Interaction volume radius: 10 \u00c5
Interaction volume height: 35 \u00c5
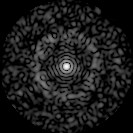
Disorder parameter: 0.8223